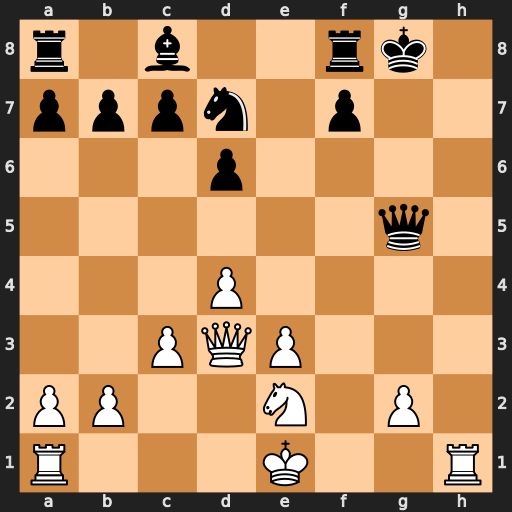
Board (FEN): r1b2rk1/pppn1p2/3p4/6q1/3P4/2PQP3/PP2N1P1/R3K2R
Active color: w
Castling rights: KQ
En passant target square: -
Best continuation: Qh7#